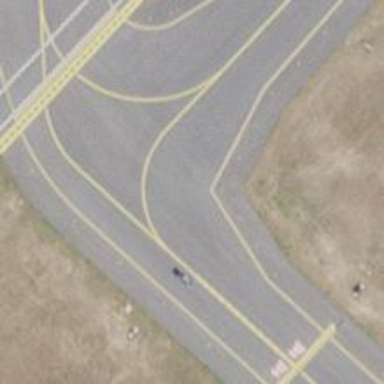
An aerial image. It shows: Image of taxiway at airport.